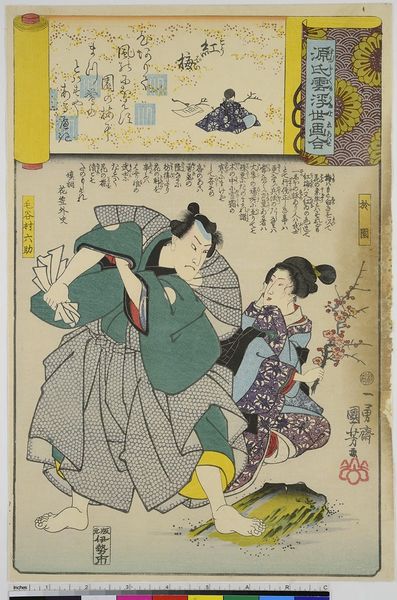
Titel: Kobai, Blatt 43 aus der Serie: Genji Wolken zusammen mit Ukiyo-e
Künstler: Utagawa Kuniyoshi
Standort: Hamburg
Institution: Museum für Kunst und Gewerbe Hamburg
Schlagwörter: baum, strauch, figur, person, holzschnitt, japan, exotisch, gestalt, geisha, druckgraphik, druckgrafik, literatur, asiatisch, chinesisch, zeit, farbholzschnitt, samurai, edo, charaktere, reproduktionen, druckerzeugnisse, japanische schrift, bushi, bäume, sträucher, shunga, pflaumenbaum, lit, literarische, genji, pflaumenblüte, ukyo-e, sunga, geish